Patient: sex F, age 27
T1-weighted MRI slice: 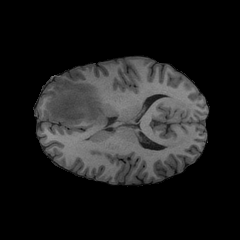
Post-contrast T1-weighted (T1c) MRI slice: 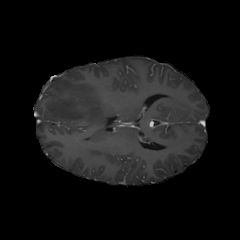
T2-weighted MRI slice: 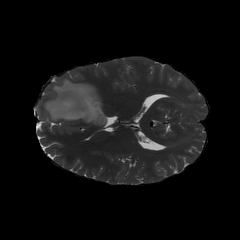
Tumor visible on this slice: yes
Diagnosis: Astrocytoma, IDH-mutant
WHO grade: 4